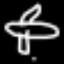
Label: airplane